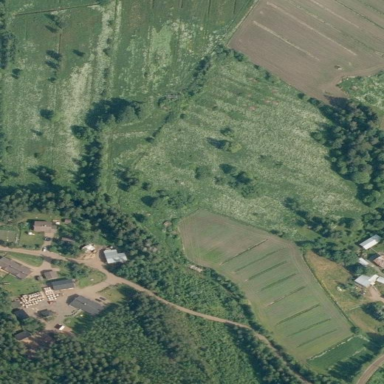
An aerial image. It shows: Beautiful meadow.